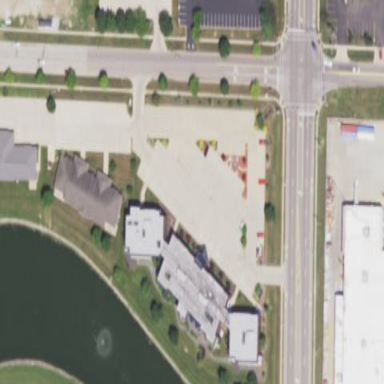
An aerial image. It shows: Commercial building.